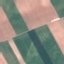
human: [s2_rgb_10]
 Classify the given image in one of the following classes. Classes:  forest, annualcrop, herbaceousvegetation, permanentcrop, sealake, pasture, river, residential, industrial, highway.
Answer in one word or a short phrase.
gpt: AnnualCrop